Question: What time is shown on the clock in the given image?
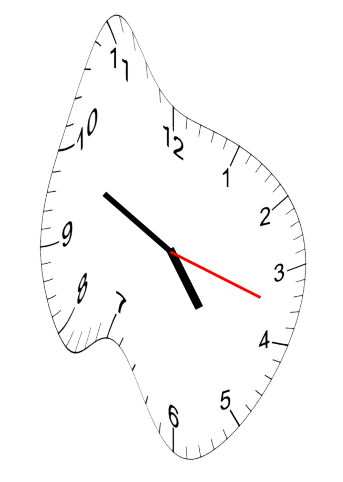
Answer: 04:49:18